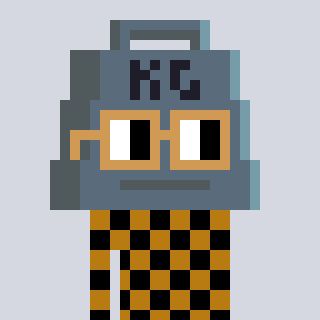
a pixel art character with square brown glasses, a weight-shaped head and a gold-colored body on a cool background